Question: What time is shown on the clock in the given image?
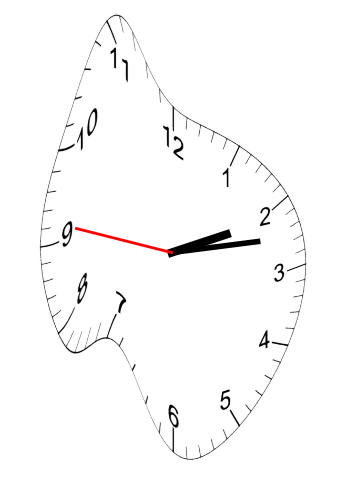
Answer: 02:12:46